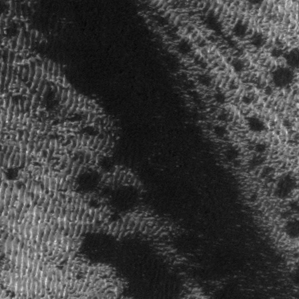
Label: frost